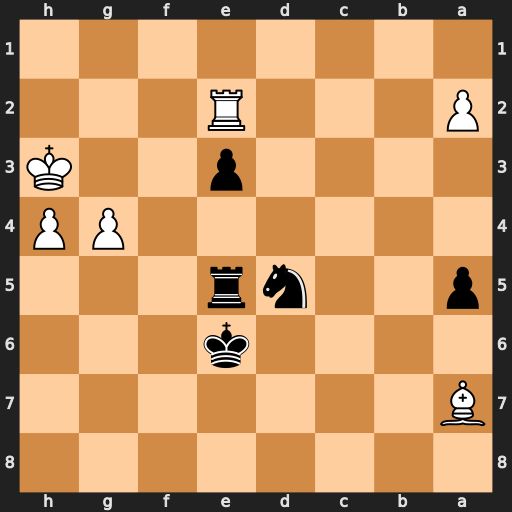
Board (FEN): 8/B7/4k3/p2nr3/6PP/4p2K/P3R3/8
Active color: b
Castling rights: -
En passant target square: -
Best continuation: Nf4+ Kg3 Nxe2+